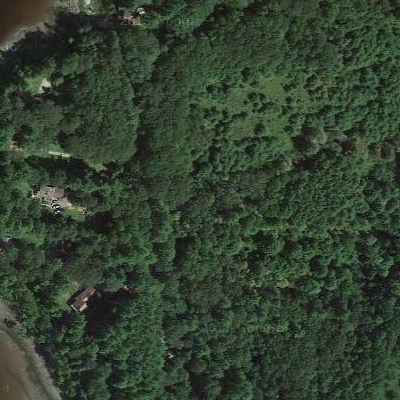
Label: eForest